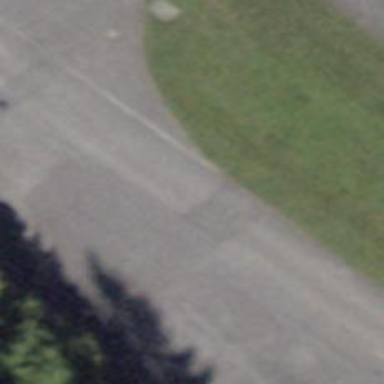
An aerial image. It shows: Asphalt track with grade 1 tracktype.